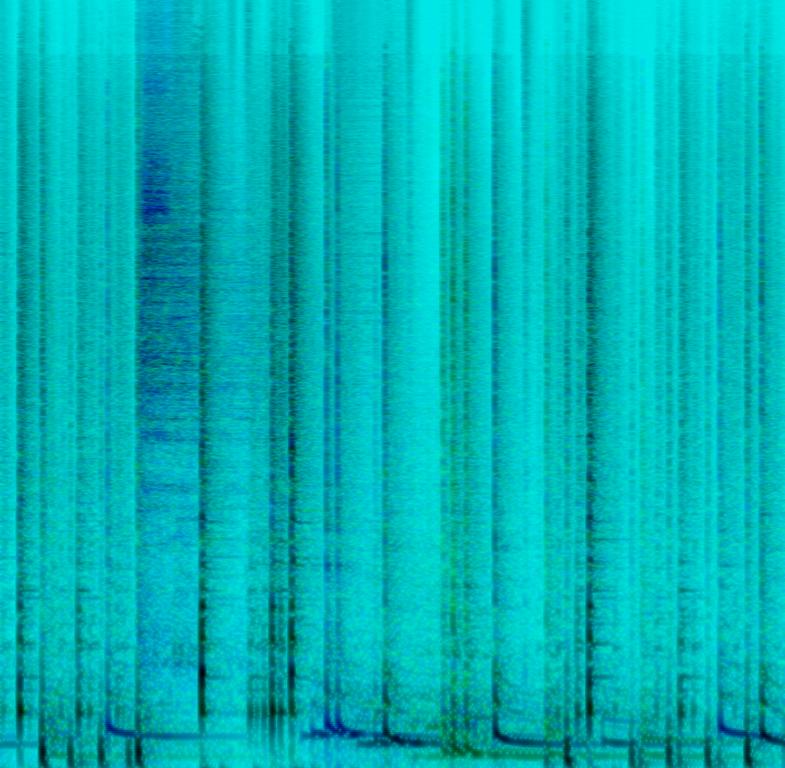
This music is a percussive  instrumental. The tempo is medium fast with an Electronic drum kit using snare, bass drum and cymbal to create a rhythmic riff. The sound is plied and controlled. This music is a demo video or a tutorial on how to play electronic drums.